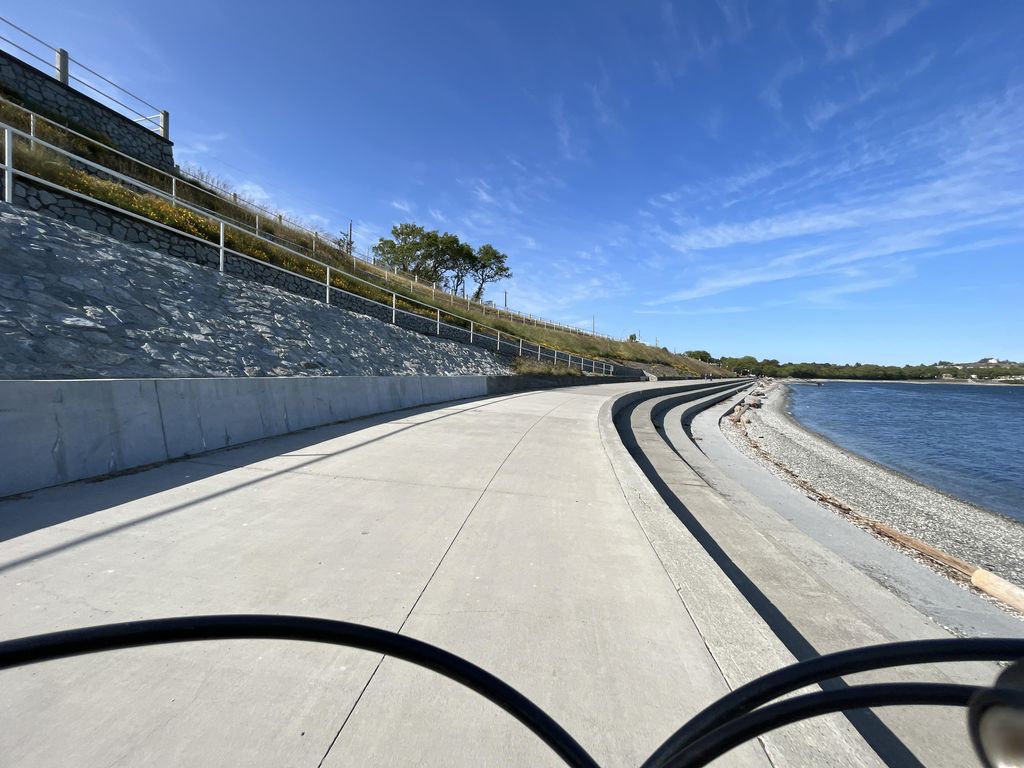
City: victoria